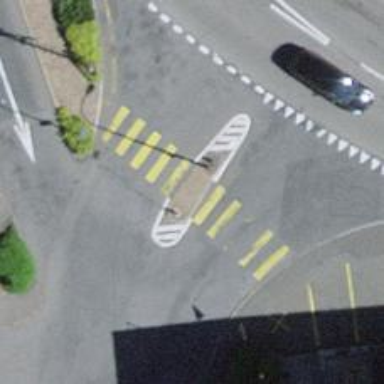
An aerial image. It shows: Asphalt footway with marked crossing and pedestrian island.